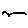
Label: bird